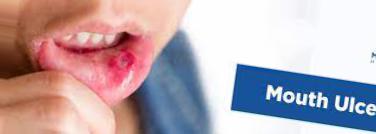
Condition: Mouth Ulcer